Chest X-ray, AP view. Patient: 63 years old, sex F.
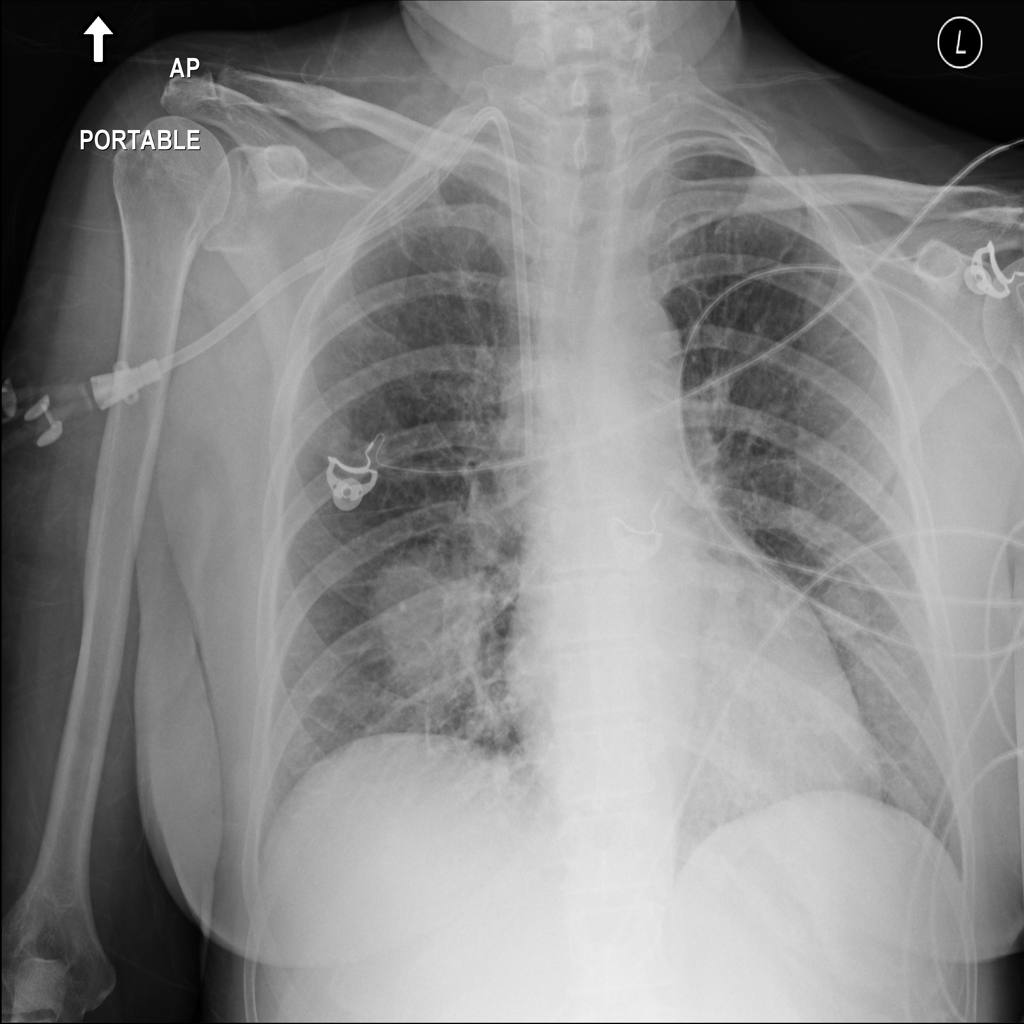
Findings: Atelectasis, Infiltration, Nodule